Question: So I have a table that is suppose to reflect data that is passed in from sql and one of these data fields is a boolean that is supposed to be shown by a checkbox
From what I can tell I have set up the checkbox correctly but it still will not show as true. I also had it print out the value next to the check box to make sure the correct value was being passed.
'''
<input name="DidPass" type="checkbox" ng-model="task.DidPass" ng-true-value="1" ng-false-value="0">{{task.DidPass}}
'''
Here is a picture of the result:

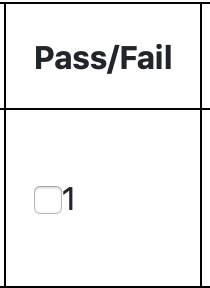
Answer: Use 'ng-checked' directive of angular like following:
'''
<input name="DidPass" type="checkbox" ng-checked="task.DidPass == 1" ng-model="task.DidPass" ng-true-value="1" ng-false-value="0">{{task.DidPass}}
'''